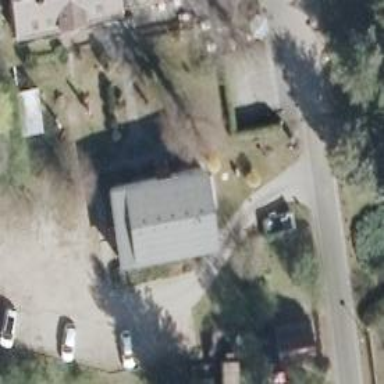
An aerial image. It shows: Guest house for tourism.